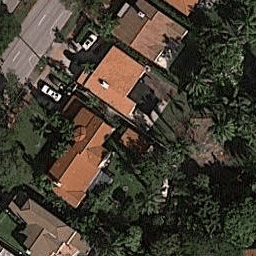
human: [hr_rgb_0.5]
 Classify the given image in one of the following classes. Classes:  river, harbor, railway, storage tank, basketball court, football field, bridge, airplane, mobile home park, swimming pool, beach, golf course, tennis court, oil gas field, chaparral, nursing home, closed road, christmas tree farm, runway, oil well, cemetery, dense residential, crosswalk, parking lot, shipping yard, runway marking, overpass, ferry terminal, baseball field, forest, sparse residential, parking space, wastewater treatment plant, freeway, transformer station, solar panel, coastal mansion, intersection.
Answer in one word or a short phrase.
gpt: coastal mansion